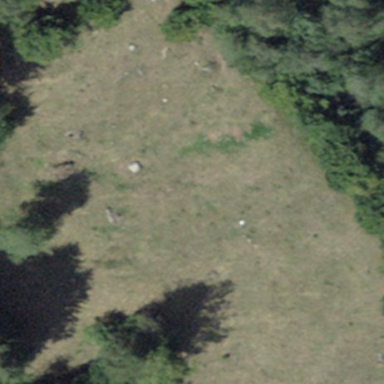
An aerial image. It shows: Beautiful meadow.